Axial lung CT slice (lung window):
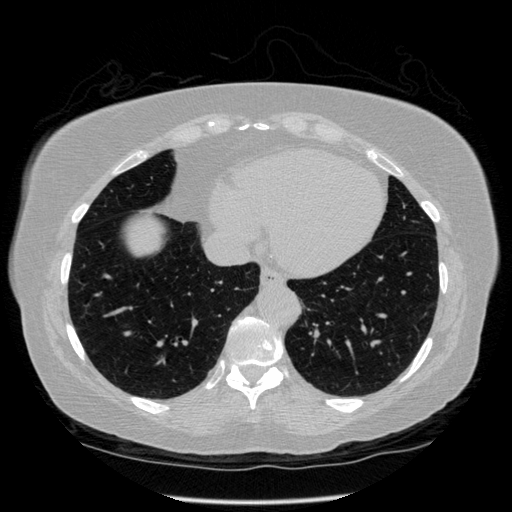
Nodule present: no